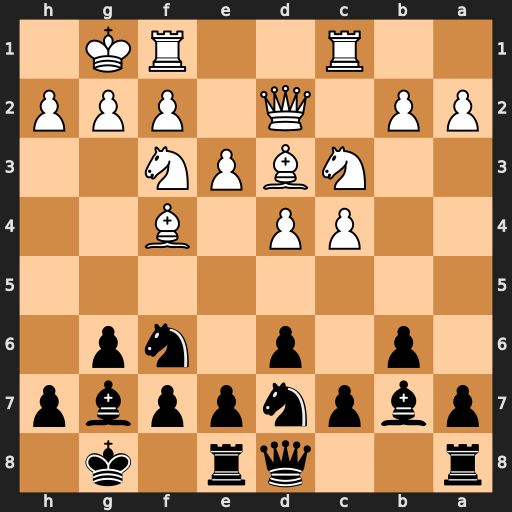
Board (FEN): r2qr1k1/pbpnppbp/1p1p1np1/8/2PP1B2/2NBPN2/PP1Q1PPP/2R2RK1
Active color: b
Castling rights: -
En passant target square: -
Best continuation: e5 Bg3 e4 Be2 exf3